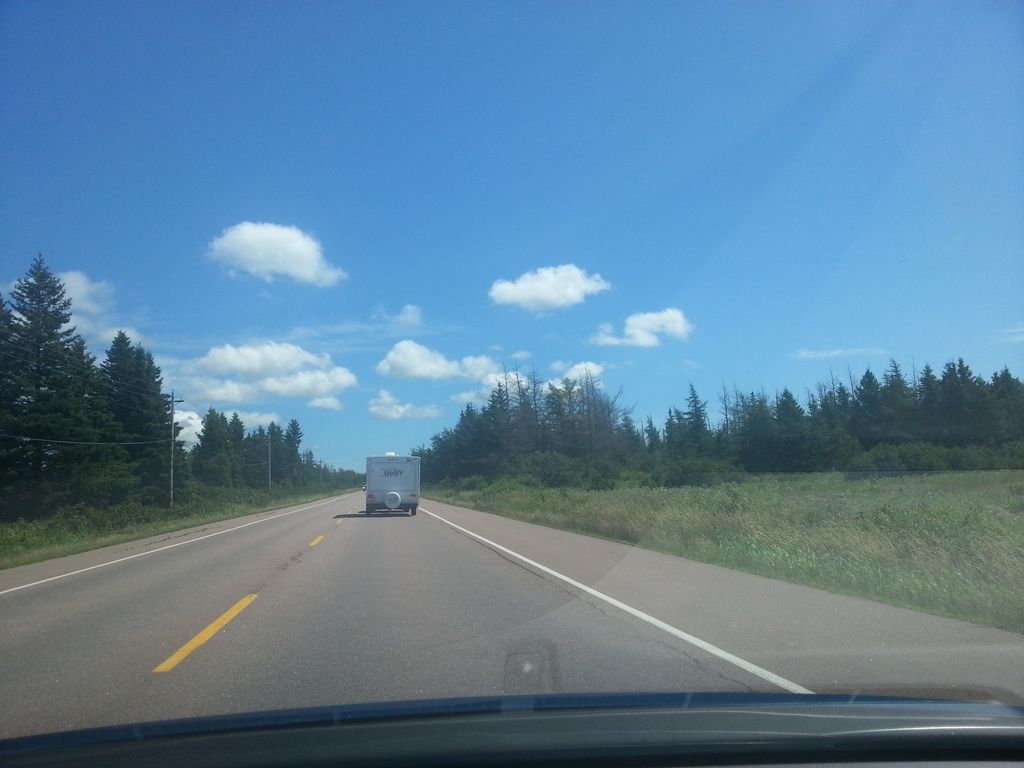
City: charlottetown